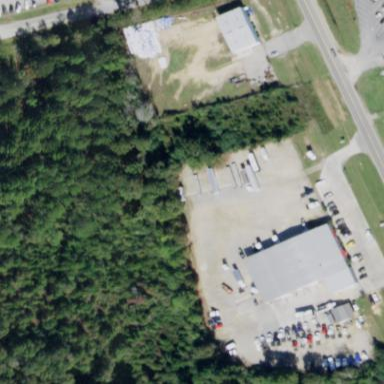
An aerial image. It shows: Commercial area with car shop.